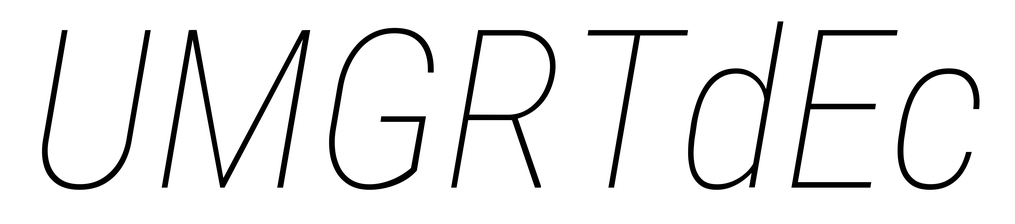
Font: Roboto-Italic_Condensed_Thin_Italic